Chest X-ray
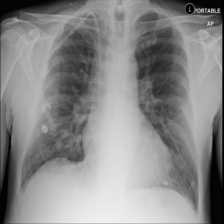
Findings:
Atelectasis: negative
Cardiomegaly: negative
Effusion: negative
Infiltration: negative
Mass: negative
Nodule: positive
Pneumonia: negative
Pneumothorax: negative
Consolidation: negative
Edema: negative
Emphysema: negative
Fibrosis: negative
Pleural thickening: negative
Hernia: negative